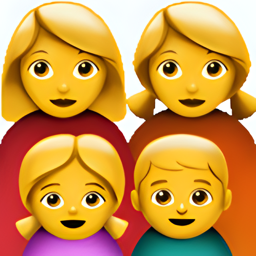
Name: family woman woman girl boy
Emoji: 👩‍👩‍👧‍👦
Group: People & Body
Sub-group: family